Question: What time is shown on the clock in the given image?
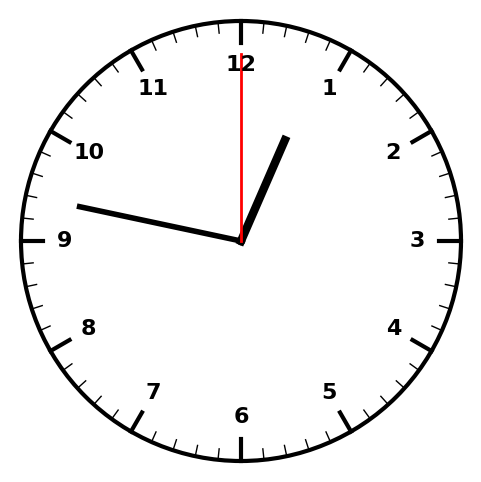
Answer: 12:47:00